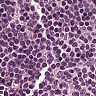
Metastatic tissue present: no